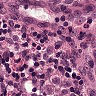
Metastatic tissue present: yes